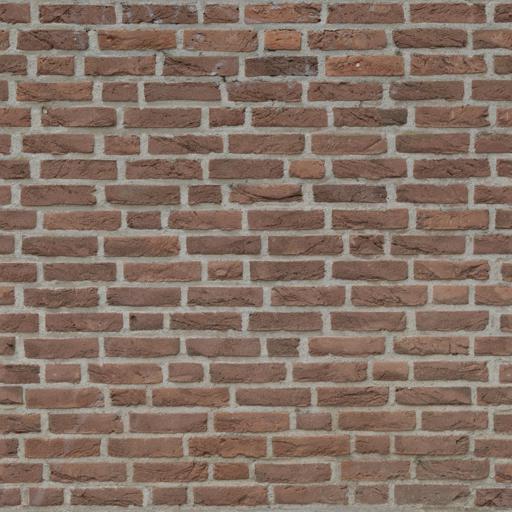
Tags: brick bricks clean old wall